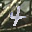
Label: 4